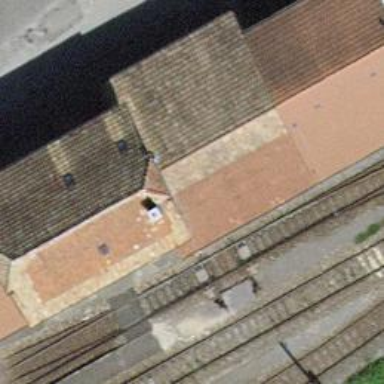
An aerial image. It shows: Railway station that also serves as public transport station.